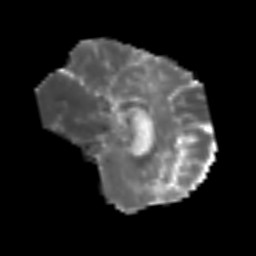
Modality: MD
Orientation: sagittal
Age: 62
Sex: female
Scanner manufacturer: siemens
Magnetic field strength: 3 T
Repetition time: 3.2 s
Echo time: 0.081 s